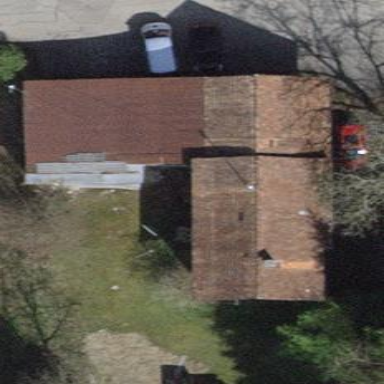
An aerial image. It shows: Detached building.